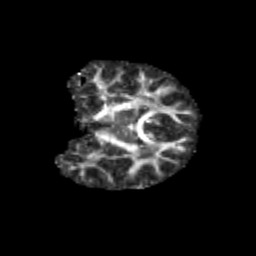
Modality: FA
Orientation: coronal
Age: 11
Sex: female
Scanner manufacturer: siemens
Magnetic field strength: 3 T
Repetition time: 3.8 s
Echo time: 0.07 s